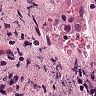
Metastatic tissue present: yes